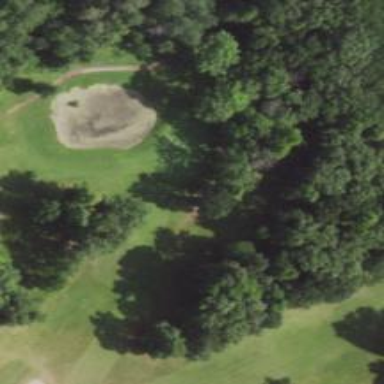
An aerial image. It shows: Golf hole.